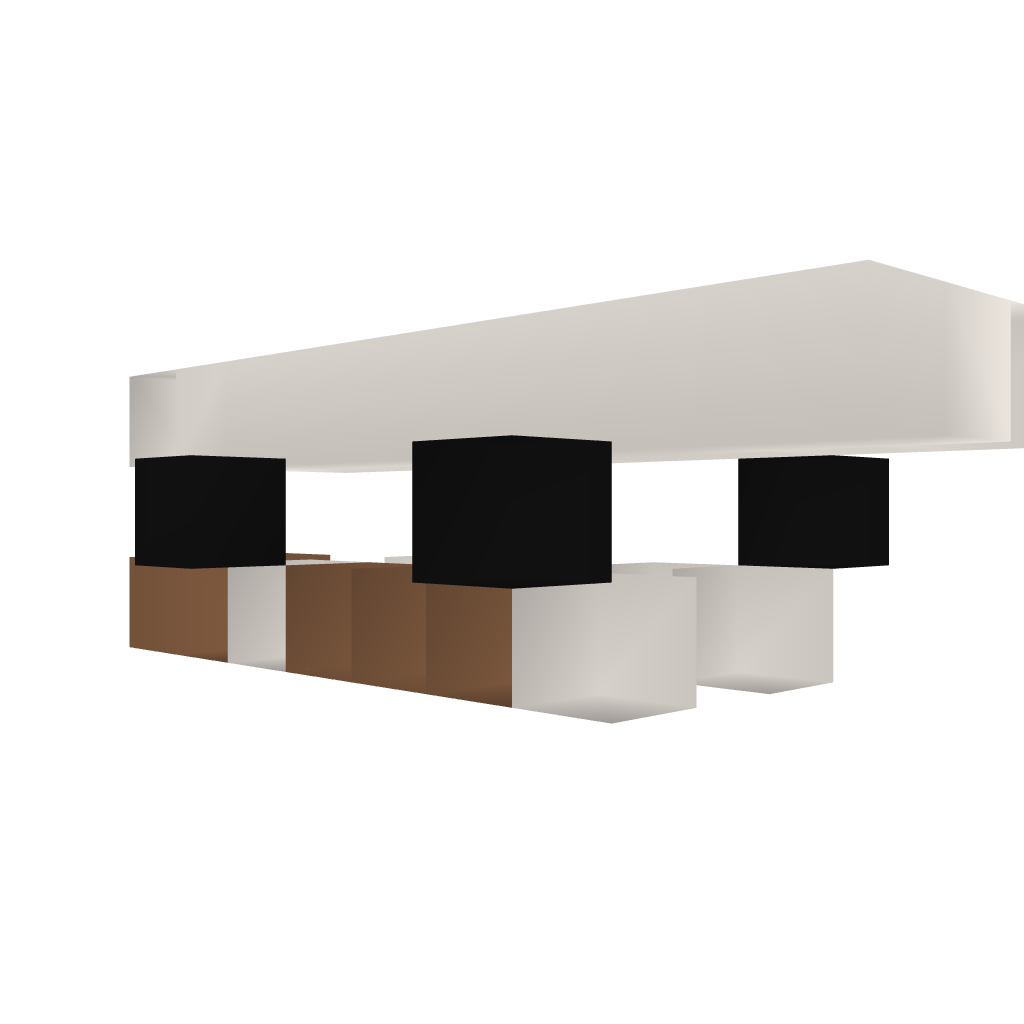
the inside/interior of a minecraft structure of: A simple clock